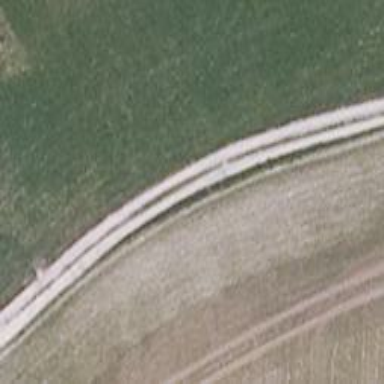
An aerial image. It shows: Compacted track with grade2 surface.